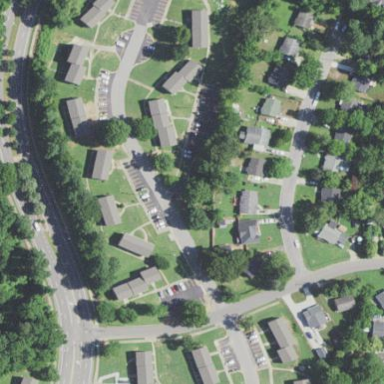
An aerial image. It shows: Residential neighbourhood.